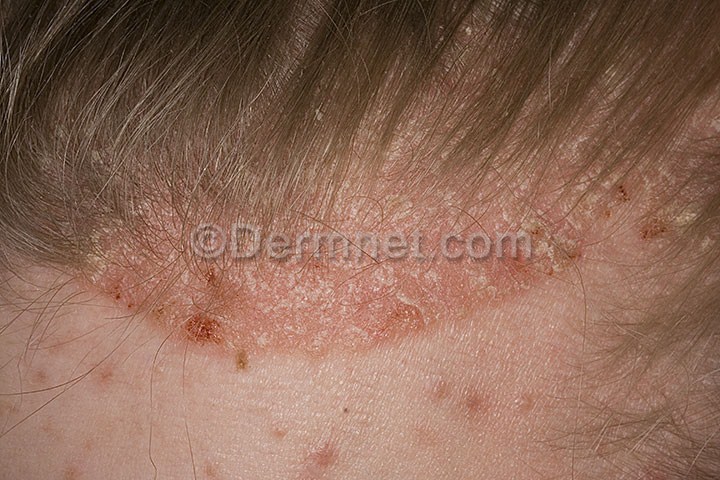
Disease: Psoriasis pictures Lichen Planus and related diseases